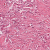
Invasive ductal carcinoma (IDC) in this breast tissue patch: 1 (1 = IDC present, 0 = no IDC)